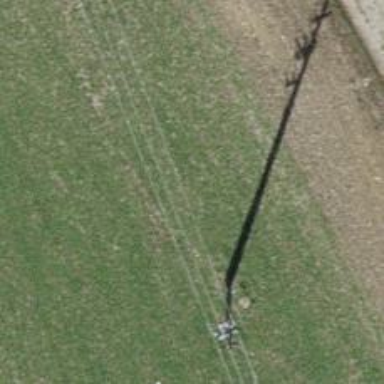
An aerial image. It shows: Power pole.